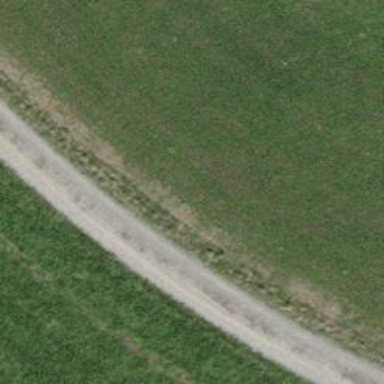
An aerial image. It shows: Compacted grade3 track.